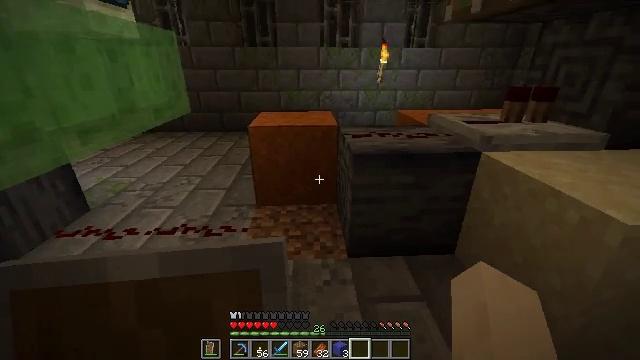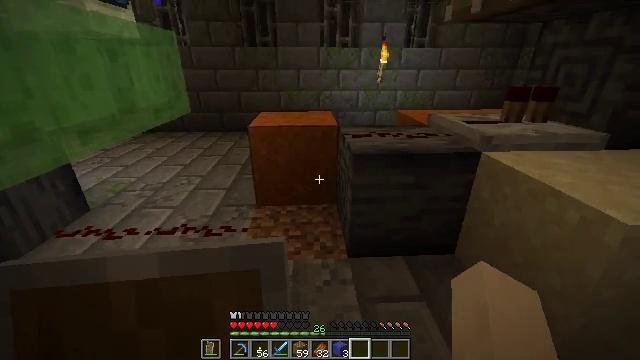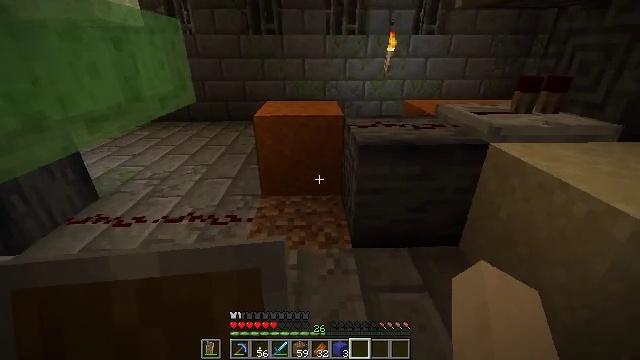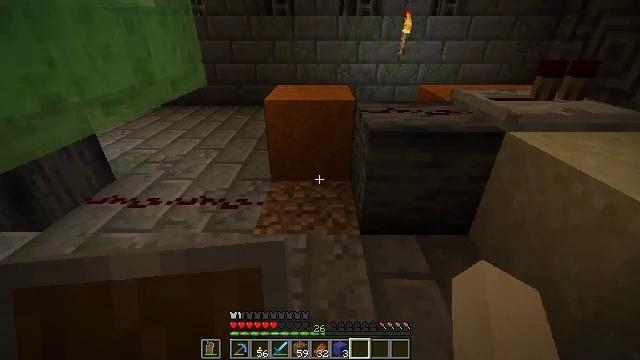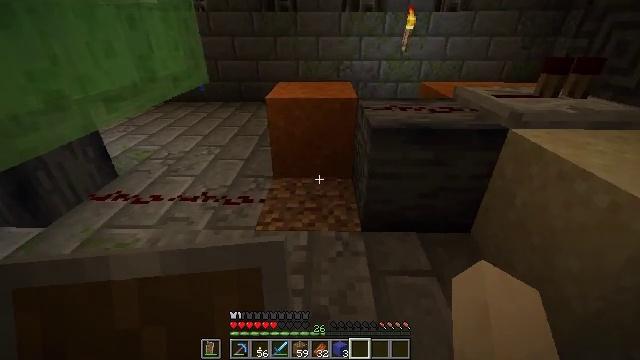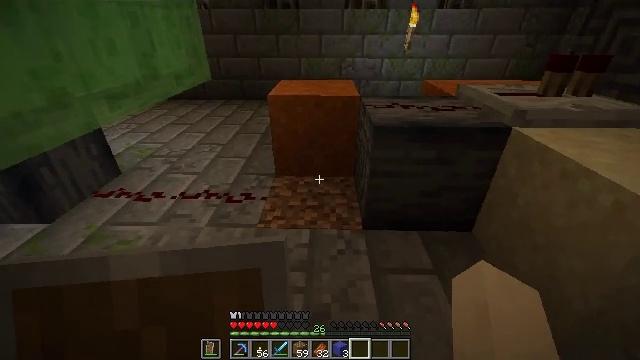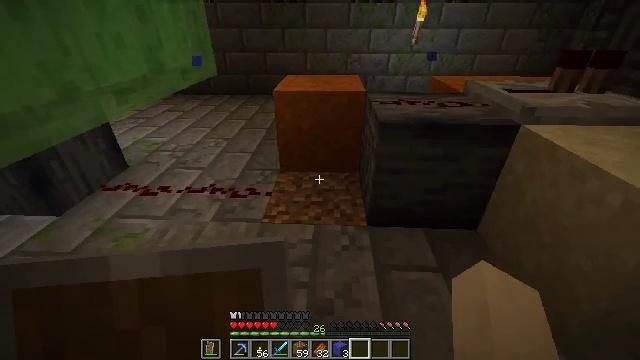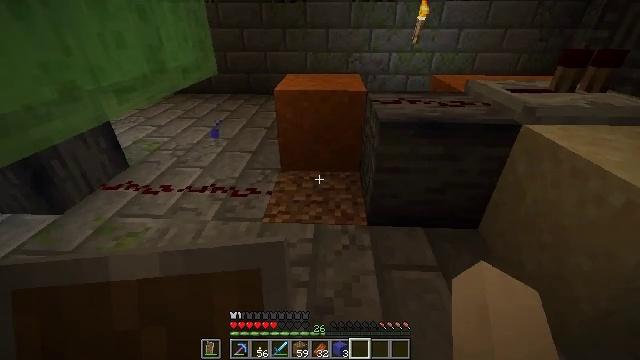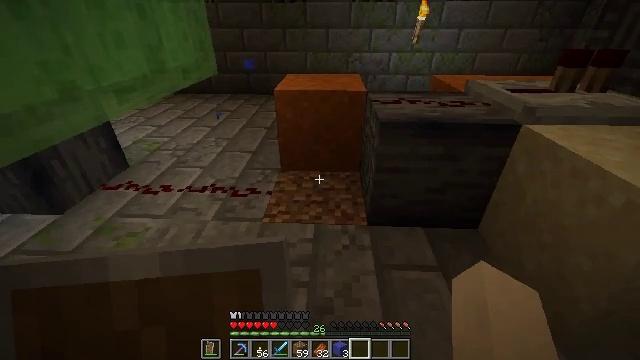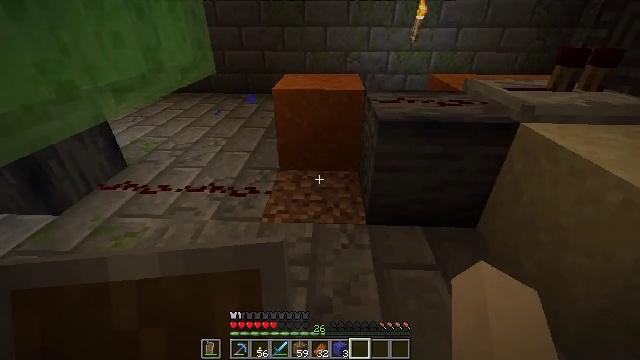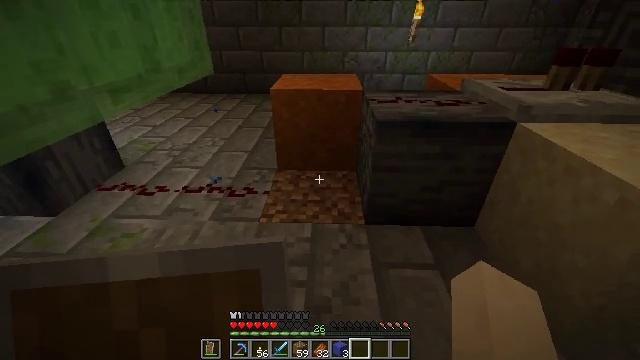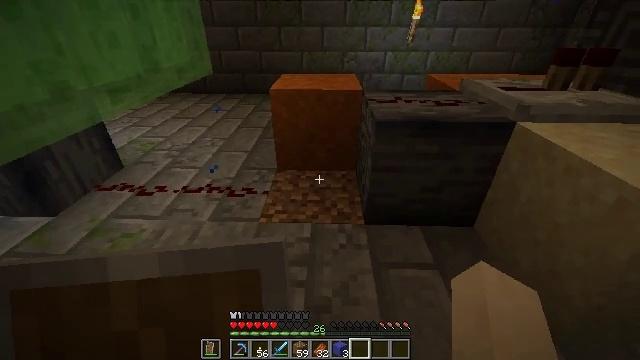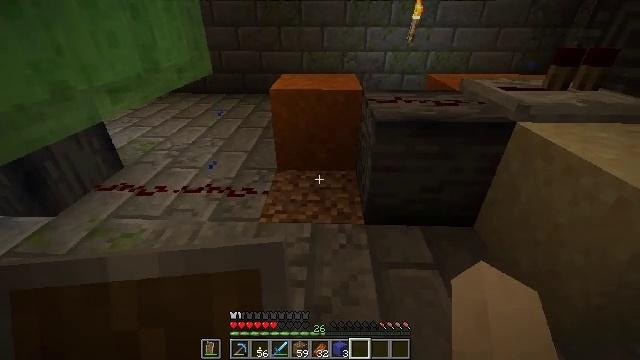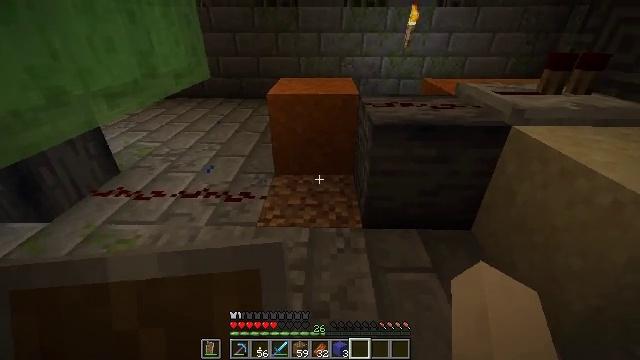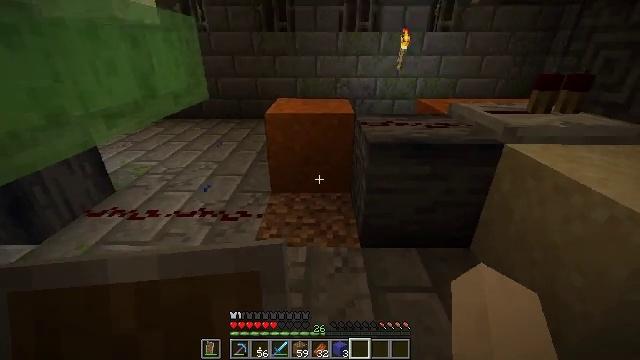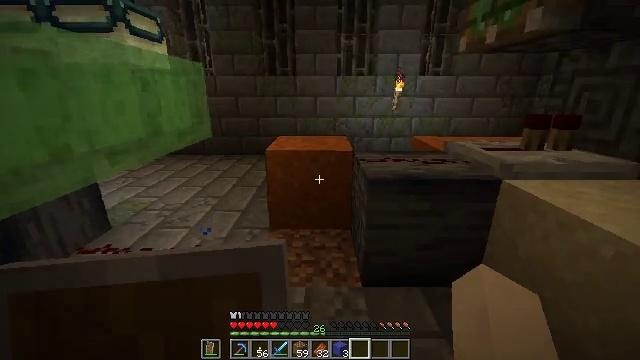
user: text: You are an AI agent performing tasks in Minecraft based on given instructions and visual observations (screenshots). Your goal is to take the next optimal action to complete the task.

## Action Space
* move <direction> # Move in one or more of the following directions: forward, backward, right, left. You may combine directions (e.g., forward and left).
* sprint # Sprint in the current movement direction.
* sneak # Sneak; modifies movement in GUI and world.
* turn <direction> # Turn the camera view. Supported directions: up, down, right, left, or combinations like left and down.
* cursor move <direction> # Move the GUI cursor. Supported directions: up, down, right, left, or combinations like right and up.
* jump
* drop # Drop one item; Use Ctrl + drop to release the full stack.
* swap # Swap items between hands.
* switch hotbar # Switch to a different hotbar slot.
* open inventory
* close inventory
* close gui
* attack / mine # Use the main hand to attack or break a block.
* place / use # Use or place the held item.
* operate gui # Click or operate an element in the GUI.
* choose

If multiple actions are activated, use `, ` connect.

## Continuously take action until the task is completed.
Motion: motion action
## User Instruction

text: Break the slime block to collect it.
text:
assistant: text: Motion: no_op
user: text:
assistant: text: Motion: turn left and down
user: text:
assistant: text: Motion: turn left and down
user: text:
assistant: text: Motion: no_op
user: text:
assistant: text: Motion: no_op
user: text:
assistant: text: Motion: turn left
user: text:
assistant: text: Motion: no_op
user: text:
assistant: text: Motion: no_op
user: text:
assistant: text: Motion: no_op
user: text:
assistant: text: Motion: no_op
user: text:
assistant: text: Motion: no_op
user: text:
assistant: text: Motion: no_op
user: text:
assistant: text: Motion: no_op
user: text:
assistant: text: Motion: turn up
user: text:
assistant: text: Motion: turn up
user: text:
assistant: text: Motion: turn up
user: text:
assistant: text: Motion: turn up
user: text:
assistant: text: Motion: turn up
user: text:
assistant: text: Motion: turn up
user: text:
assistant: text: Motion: turn up
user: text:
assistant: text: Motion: no_op
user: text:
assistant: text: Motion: move back
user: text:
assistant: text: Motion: move back
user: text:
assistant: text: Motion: move back
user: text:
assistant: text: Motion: move back
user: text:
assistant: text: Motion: move back
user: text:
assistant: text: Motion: move back
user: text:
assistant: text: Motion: move back
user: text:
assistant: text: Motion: move back
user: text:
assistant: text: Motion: move back